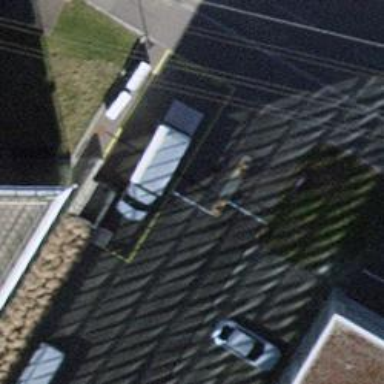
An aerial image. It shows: Lift gate barrier.